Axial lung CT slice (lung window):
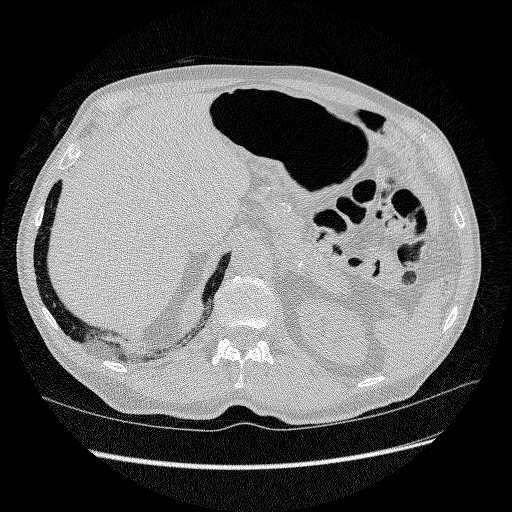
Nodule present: no